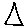
Label: triangle